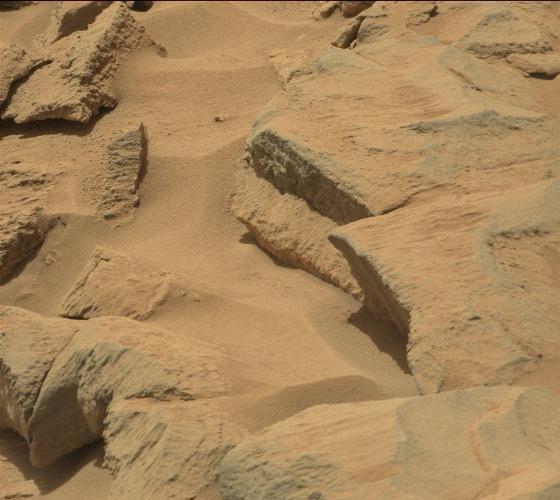
Terrain classes present: Bedrock, Gravel / Sand / Soil, Shadow